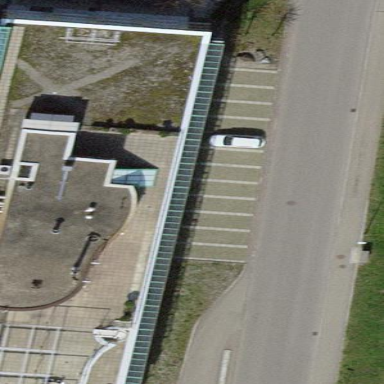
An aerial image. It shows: Parking area with surface.